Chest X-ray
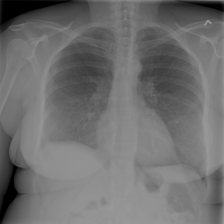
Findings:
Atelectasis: negative
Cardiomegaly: negative
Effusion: negative
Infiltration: negative
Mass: negative
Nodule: negative
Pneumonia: negative
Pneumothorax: negative
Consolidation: negative
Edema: negative
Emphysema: negative
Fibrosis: negative
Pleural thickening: negative
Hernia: negative